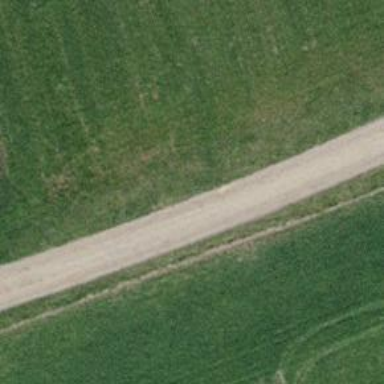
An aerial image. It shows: Track with fine gravel surface graded as grade 2.